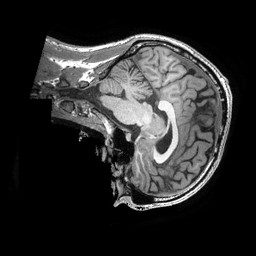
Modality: T1w
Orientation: sagittal
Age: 33
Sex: male
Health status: healthy
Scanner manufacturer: ge